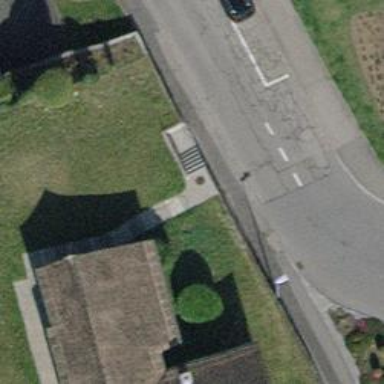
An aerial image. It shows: Set of steps on the road.